Question: I have loaded twitter bootstrap and everything is working fine, I'd like to have a tab-bar with borders around the main area like so:

This is the tab-bar code:
'''
<div class="span4">
<ul class="nav nav-tabs">
<li class="active"><a href="#A" data-toggle="tab">INFO</a></li>
<li><a href="#B" data-toggle="tab">NEWS</a></li>
<li><a href="#C" data-toggle="tab">CONTATTACI</a></li>
</ul>
<div class="tabbable">
<div class="tab-content">
<div class="tab-pane active" id="A">
<p>I'm in Section A.</p>
</div>
<div class="tab-pane" id="B">
<p>Howdy, I'm in Section B.</p>
</div>
<div class="tab-pane" id="C">
<p>What up girl, this is Section C.</p>
</div>
</div>
</div> <!-- /tabbable -->
</div>
'''
I tried modifying the css to this:
'''
.tabbable {
*zoom: 1;
border: 3px solid red;
}
'''
But I get a border inside the tab as you can see here: <URL>
What class shall I change in order to have the right result?
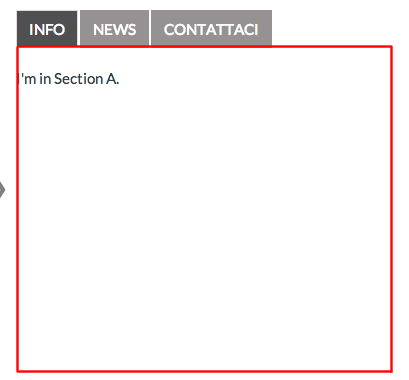
Answer: The '.nav' class has a bottom margin which is creating the space between your content and the tabs.
Overwrite the bottom margin in your CSS
'''
.nav{
margin-bottom: 0px;
}
'''
<URL>